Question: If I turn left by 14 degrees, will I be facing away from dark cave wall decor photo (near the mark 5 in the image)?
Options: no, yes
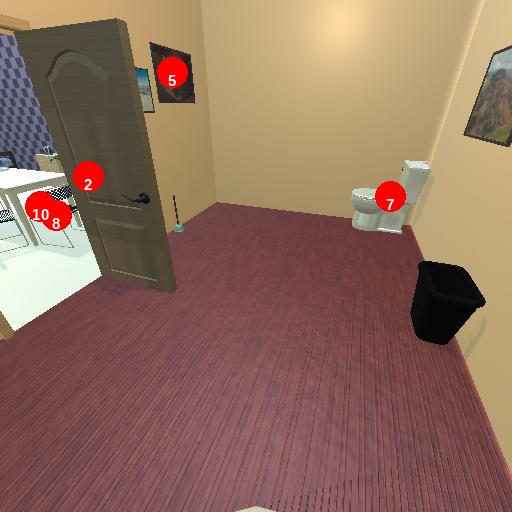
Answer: no